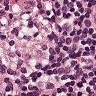
Metastatic tissue present: no